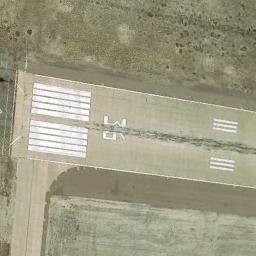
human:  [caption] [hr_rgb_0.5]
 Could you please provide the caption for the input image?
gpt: The runway has a threshold marking and two touchdown zone markings and the designation marking is 36 .

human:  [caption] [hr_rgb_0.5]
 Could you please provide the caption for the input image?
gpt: Runways are marked with Numbers and vertical lines .

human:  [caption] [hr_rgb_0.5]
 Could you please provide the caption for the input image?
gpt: The runway is on the bare land next to the grass .

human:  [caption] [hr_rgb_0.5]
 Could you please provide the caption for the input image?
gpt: Next to the runway is brown bare ground with white '36' and short-line signs on the runway .

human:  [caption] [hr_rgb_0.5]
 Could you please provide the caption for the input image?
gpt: There are some empty land beside the runway with white marks .